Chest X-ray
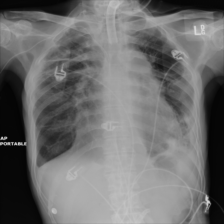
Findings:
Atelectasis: negative
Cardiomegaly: negative
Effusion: negative
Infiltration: negative
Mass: negative
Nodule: negative
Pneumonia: negative
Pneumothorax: negative
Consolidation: positive
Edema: negative
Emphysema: negative
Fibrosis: positive
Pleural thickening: negative
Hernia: negative